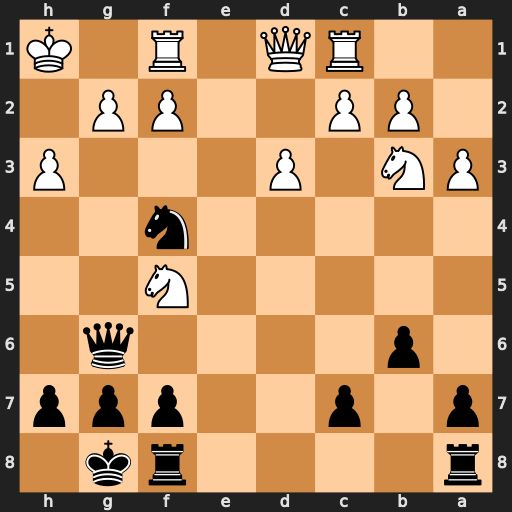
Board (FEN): r4rk1/p1p2ppp/1p4q1/5N2/5n2/PN1P3P/1PP2PP1/2RQ1R1K
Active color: b
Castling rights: -
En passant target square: -
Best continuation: Qxg2#